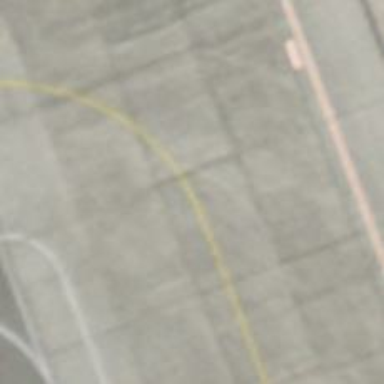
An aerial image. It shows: View of taxiway at the airport.